Aerial crown-view tile of a tropical tree (Barro Colorado Island, Panama), acquired 20250217:
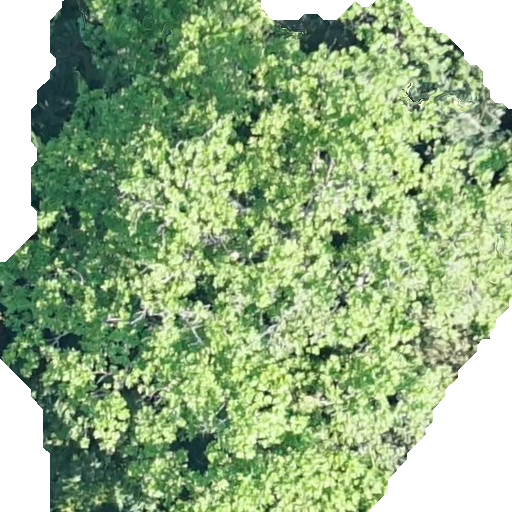
Species: Anacardium excelsum
GBIF accepted scientific name: Anacardium excelsum
Crown area: 389.826 m²